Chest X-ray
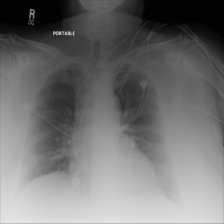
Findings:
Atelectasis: negative
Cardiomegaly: negative
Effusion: negative
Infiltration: negative
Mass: negative
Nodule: negative
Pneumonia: negative
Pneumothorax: negative
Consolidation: negative
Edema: negative
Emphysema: negative
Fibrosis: negative
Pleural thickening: negative
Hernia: negative